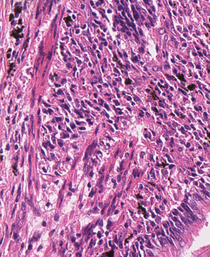
Tumor epithelial tissue: no
Tumor-associated stroma tissue: yes
Normal tissue: no